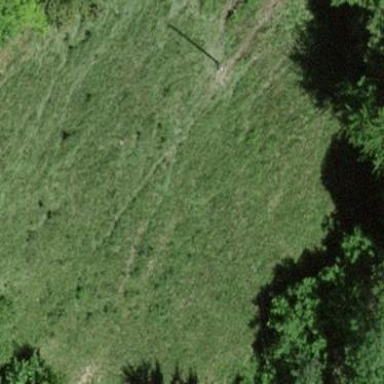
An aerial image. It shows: Beautiful meadow.